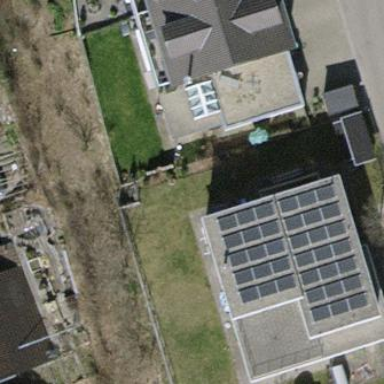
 consisting of solar photovoltaic panels."